Question: I think my appication doesn't have a good architecture. I can't figure out how to navigate between files correctly.
Here is a non-standardized schema of my application.

Each file contains one class.
The principal problem is that I can't get some variables from any class to another because of the architecture of the code.
If I put all my classes in one file, it will certainly runs but I want to separate all my classes (which are 'QWindow'and 'QWidget') in several files.
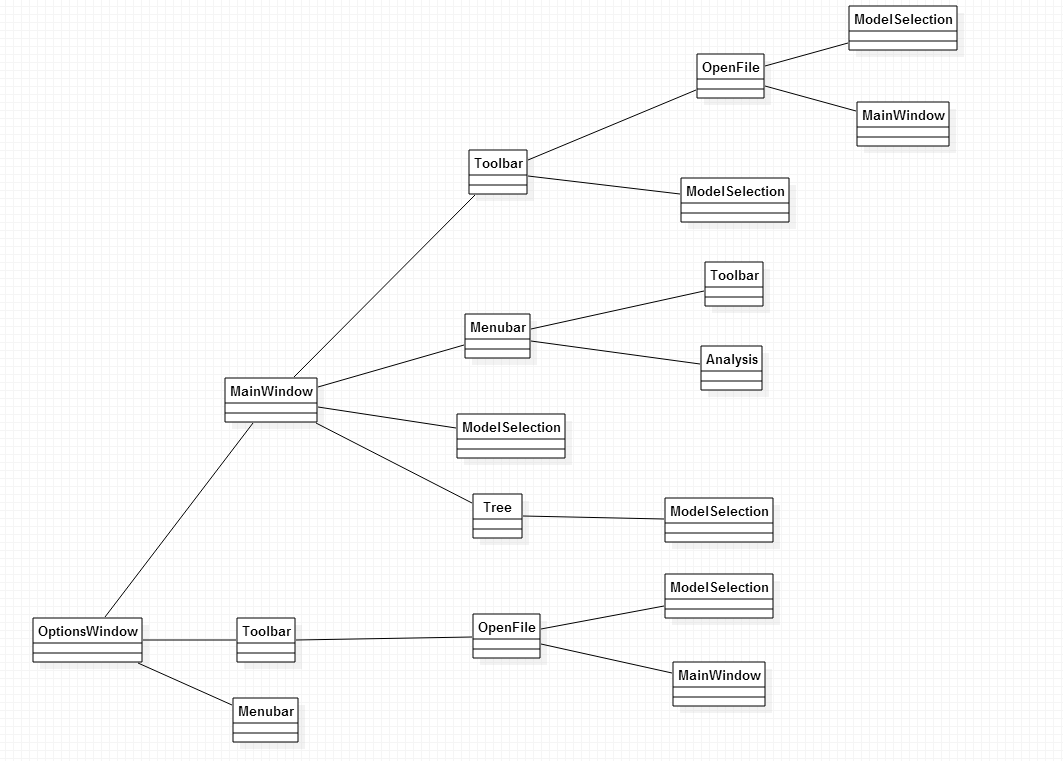
Answer: In every parent class, import each child with :
'''
from childfilename import childclassname
'''
For example, in the optionwindow class, you will have :
'''
from mainwindowfilename import mainwindowclassname
from toolbarfilename import toolbarsclassname
from menubarfilename import menubarclassname
'''
*for example : mytoolbar.py contains 'class mytoolbar(QtGui.QToolBar)*'
'''
from folder.childfilename import childclassname
'''
To instantiate and call child functions or get child variables :
In the parent class :
'''
self.child1=childclassname()
self.child1.childfunction1()
a1 = self.child1.childvariable1
'''
In the child class :
'''
...
self.childvariable1 = 2
def childfunction1(self):
...
'''
To get parent or grand-parents variables or functions in child :
In the parent class :
'''
...
self.parentvariable1 = 2
def parentfunction1(self):
...
'''
In the child class :
'''
self.parent().parentfunction1()'
a1 = self.parent().parentvariable1'
'''
I hope it helped